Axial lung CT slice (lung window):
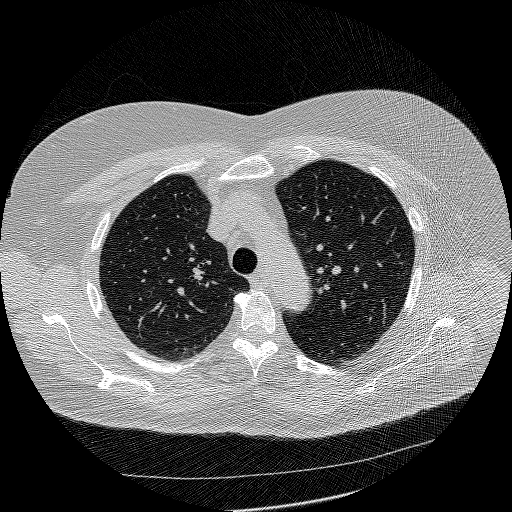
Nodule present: no